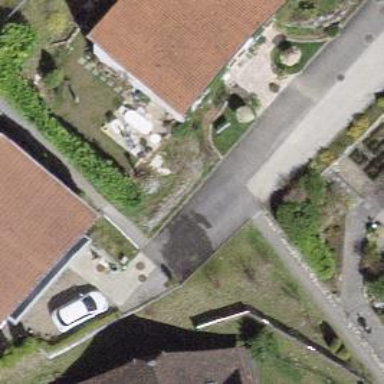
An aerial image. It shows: Set of steps on the road.